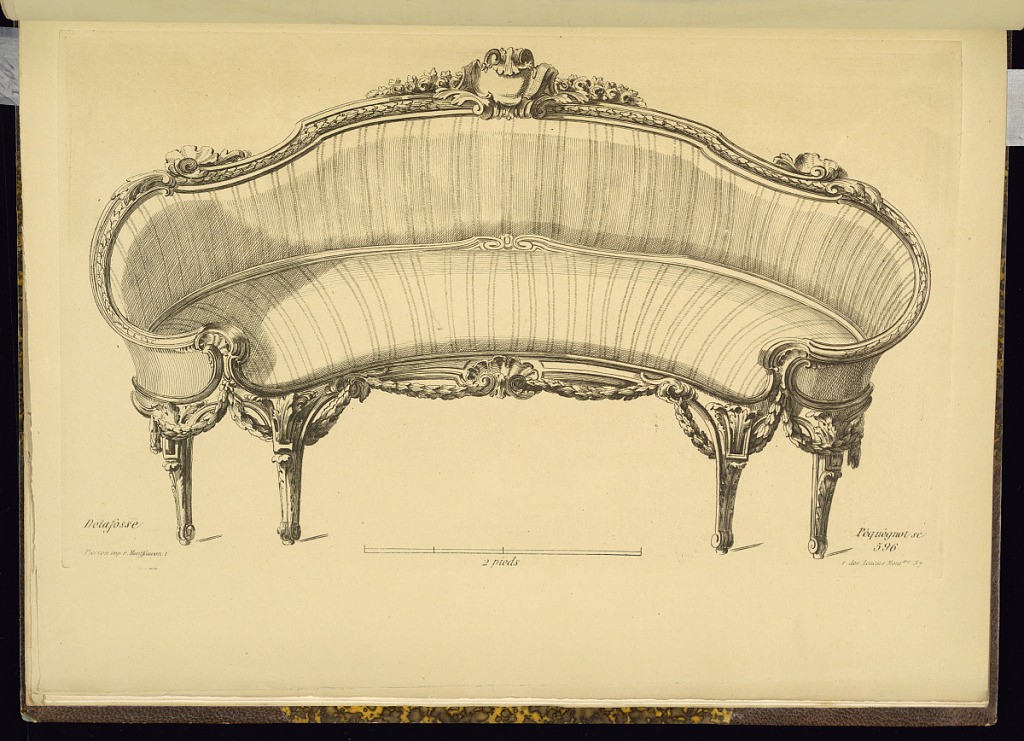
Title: Design for a Sofa
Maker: Jean-Charles Delafosse, French, 1734 – 1789
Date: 1849–66
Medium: Etching on paper
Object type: Print
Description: Design for an upholstered sofa with a carved frame featuring a cartouche, shells, scrolling leaves, festoon of laurel leaves, laurel leaf molding and flowers. The plate is signed with the printmaker, publisher, and original designer, and numbered.